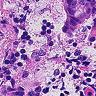
Metastatic tissue present: yes